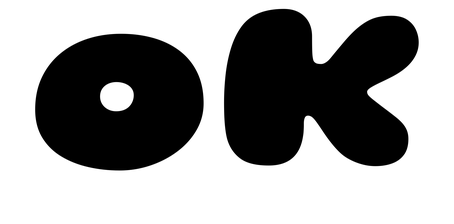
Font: Gluten_Black